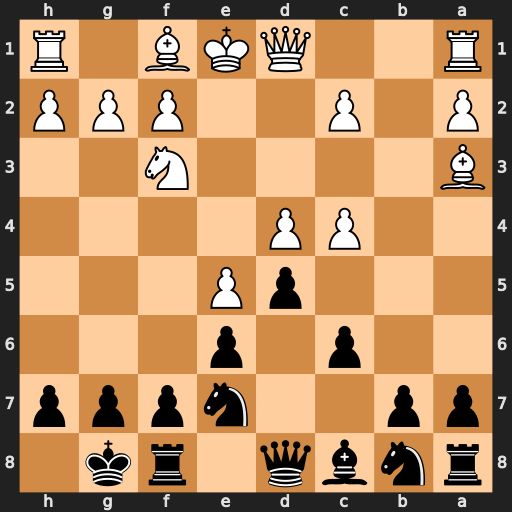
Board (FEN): rnbq1rk1/pp2nppp/2p1p3/3pP3/2PP4/B4N2/P1P2PPP/R2QKB1R
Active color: b
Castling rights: KQ
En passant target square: -
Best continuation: Qa5+ Qd2 Qxa3